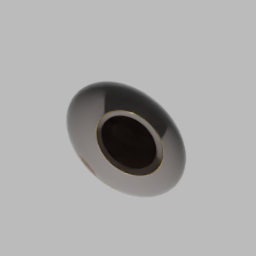
Label: decoration